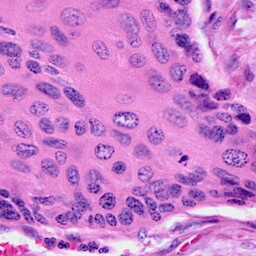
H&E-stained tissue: Cervix